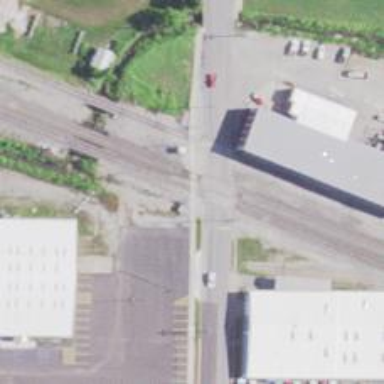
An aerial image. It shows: Railway siding with rails.